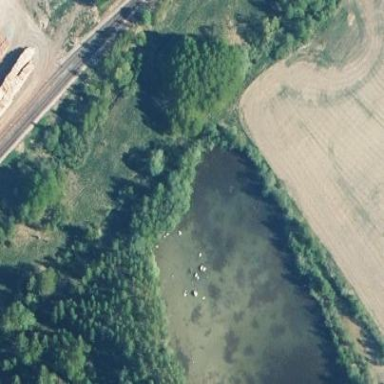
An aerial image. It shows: Pond surrounded by natural water.